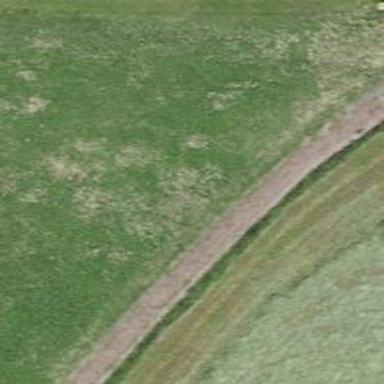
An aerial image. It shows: Track with ground surface of grade 5.